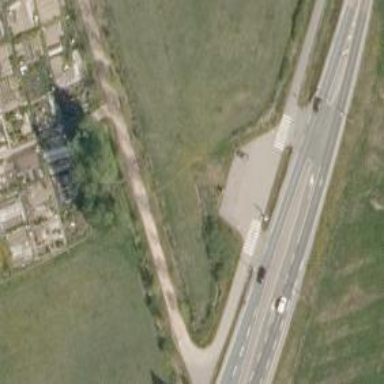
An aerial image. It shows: Road with "give way" sign.